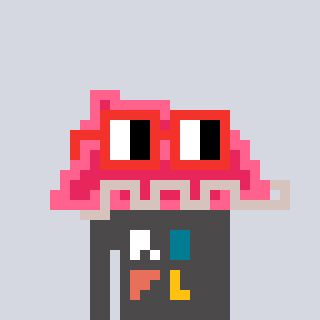
a pixel art character with square red glasses, a retainer-shaped head and a grayscale-colored body on a cool background